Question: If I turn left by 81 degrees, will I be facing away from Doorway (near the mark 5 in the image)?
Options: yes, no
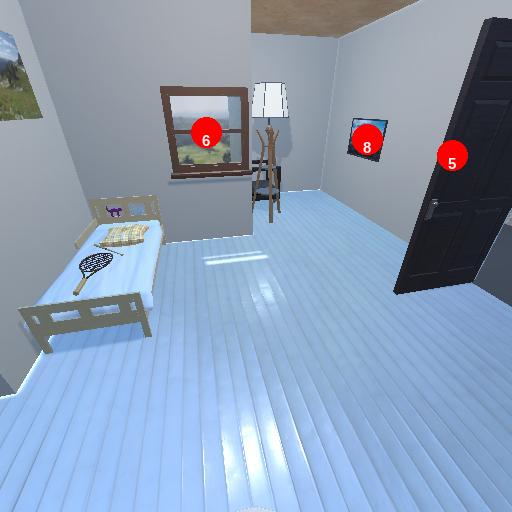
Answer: yes